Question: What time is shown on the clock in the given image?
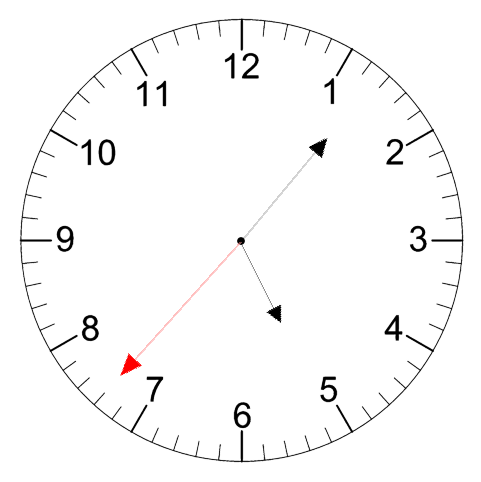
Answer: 05:06:37